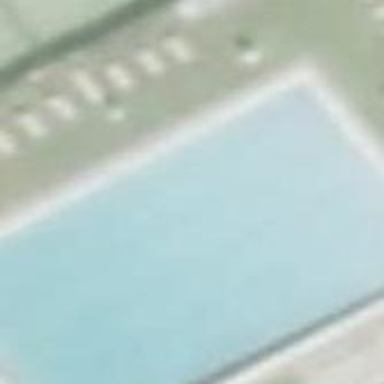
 perfect for swimming and other water activities."